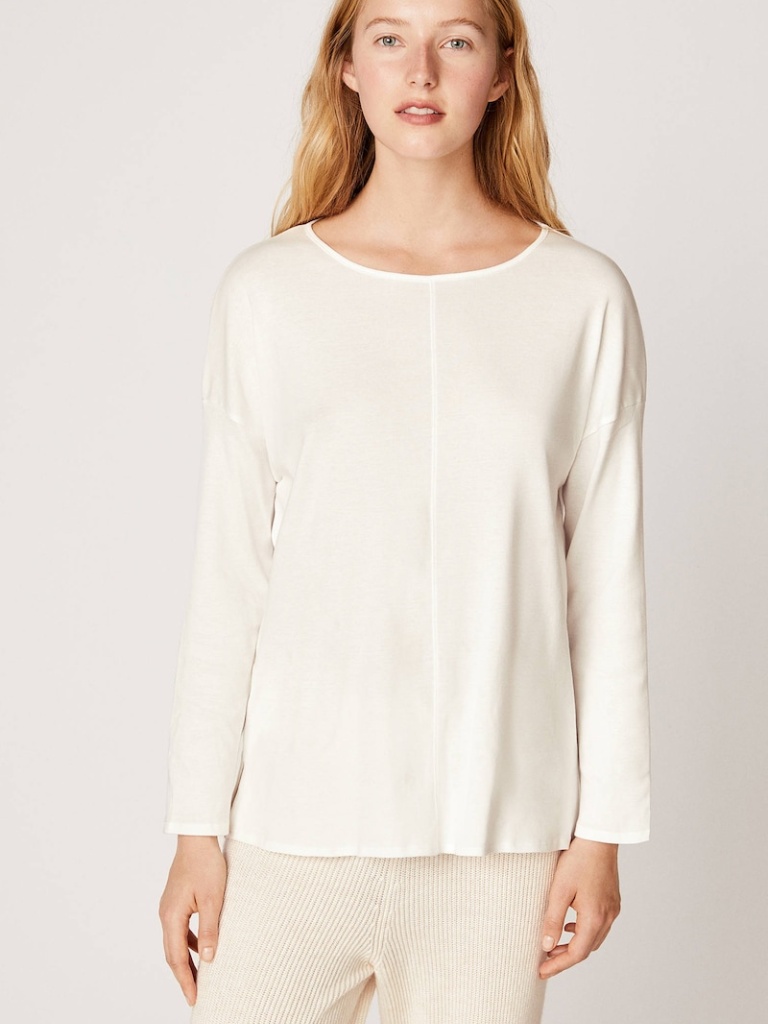
satin relaxed a long-sleeved with the sleeves down hip length Untucked crew tunic